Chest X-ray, AP view. Patient: 75 years old, sex M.
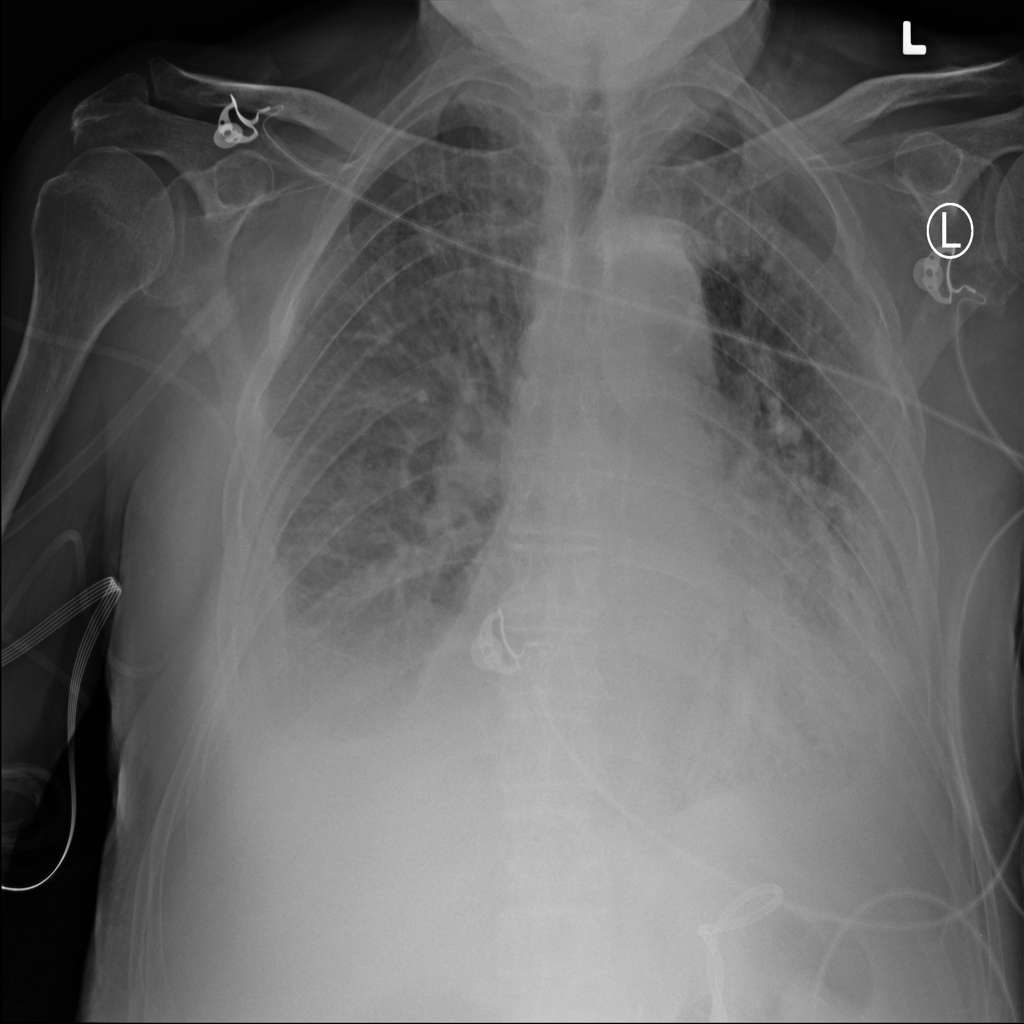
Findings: Atelectasis